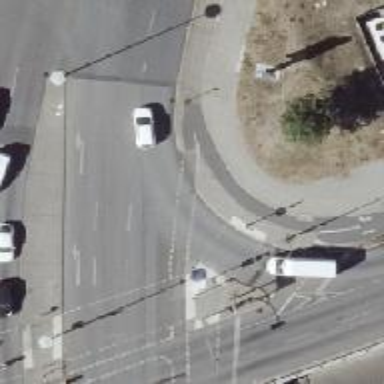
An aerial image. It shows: Crossing with traffic signals.